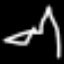
Label: airplane